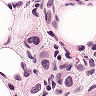
Metastatic tissue present: yes